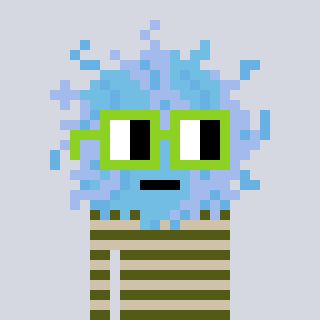
a pixel art character with square light green glasses, a lint-shaped head and a bege-colored body on a cool background